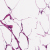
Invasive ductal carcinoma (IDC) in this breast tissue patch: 0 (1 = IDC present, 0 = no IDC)